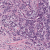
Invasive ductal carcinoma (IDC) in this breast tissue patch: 1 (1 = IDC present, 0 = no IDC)